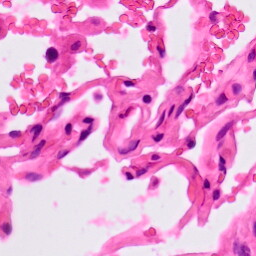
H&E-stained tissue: Lung